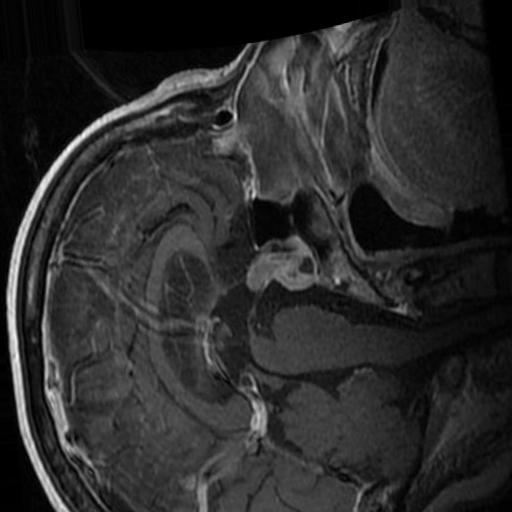
Label: brain_tumor